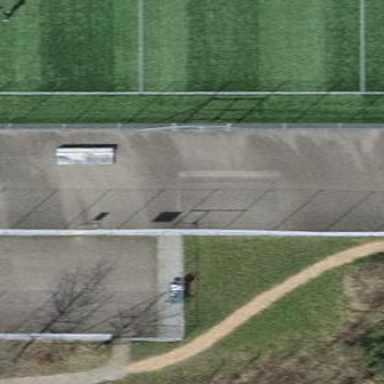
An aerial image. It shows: Pitch for leisure activities.